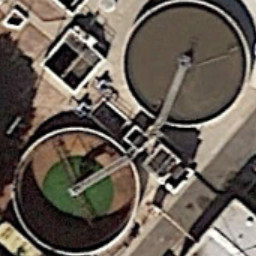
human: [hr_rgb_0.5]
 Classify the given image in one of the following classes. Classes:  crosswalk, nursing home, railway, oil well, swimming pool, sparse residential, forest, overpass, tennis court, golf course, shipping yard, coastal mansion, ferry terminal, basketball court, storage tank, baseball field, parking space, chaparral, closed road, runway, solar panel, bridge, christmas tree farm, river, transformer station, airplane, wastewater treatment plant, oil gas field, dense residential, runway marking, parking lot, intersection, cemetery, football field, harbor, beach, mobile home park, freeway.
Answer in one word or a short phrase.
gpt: wastewater treatment plant